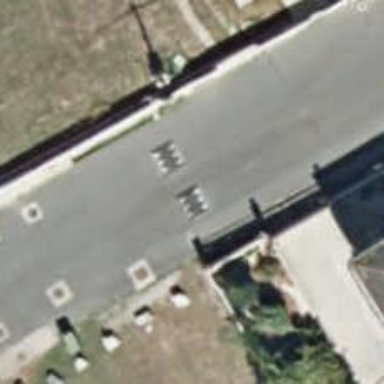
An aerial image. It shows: Bump for traffic calming.